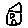
Label: house